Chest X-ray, AP view. Patient: 22 years old, sex M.
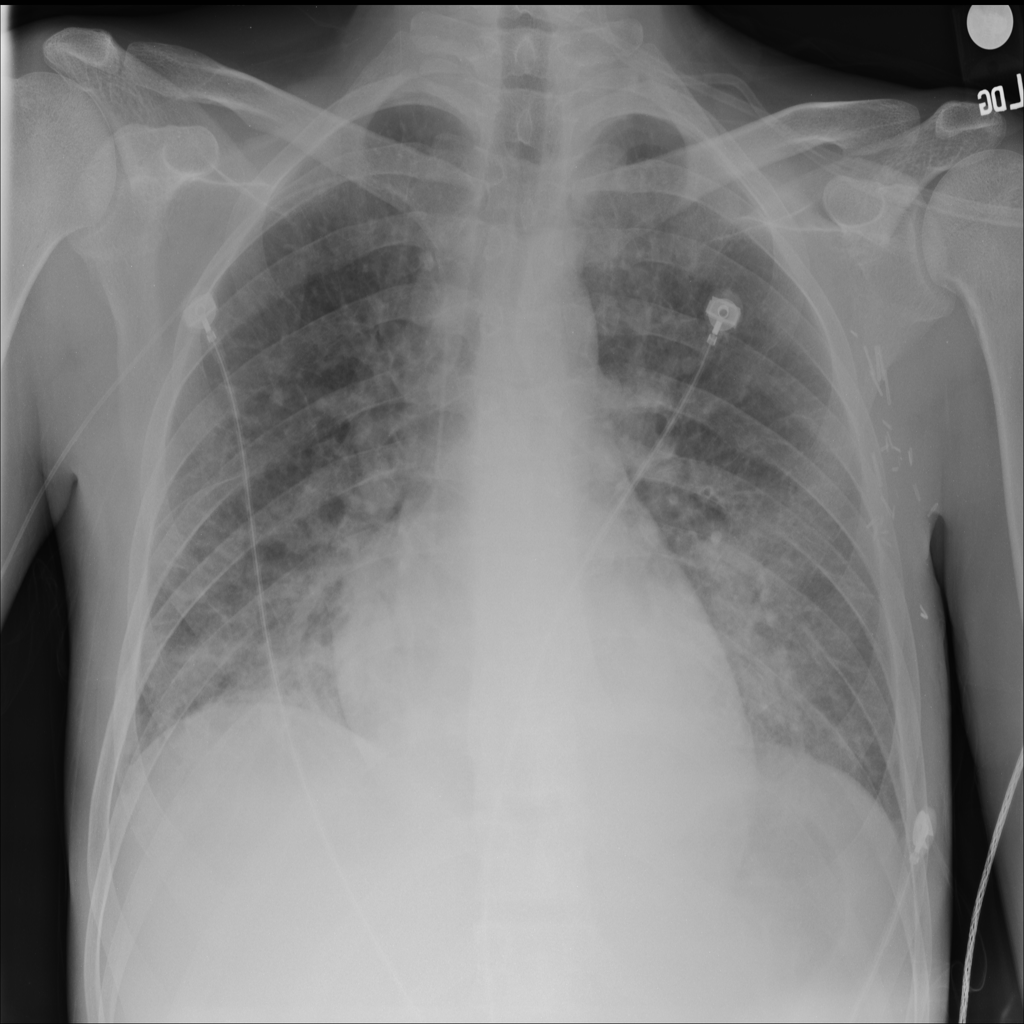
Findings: No Finding